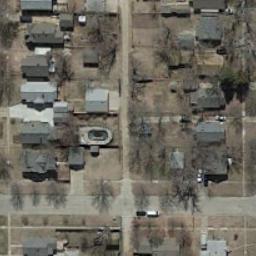
Label: residential